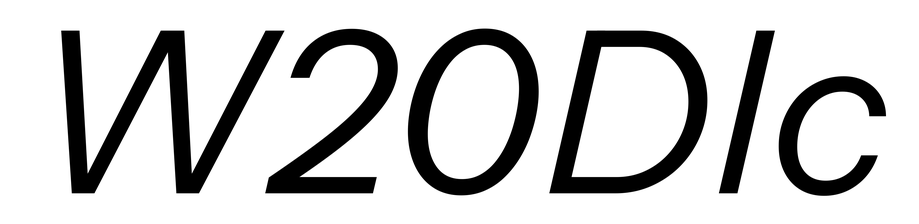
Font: InstrumentSans-Italic_Italic